Question: I'm creating a link on my button (<URL>.
'''
if (ie < 9) {
document.getElementById('buttonOverride').innerHTML =
'<a href="/cam.html" target="_blank" alt="camera feed page">' + document.getElementById('buttonOverride').innerHTML + '</a>';
}
'''
Where 'ie' is a previously defined variable that identifies the IE version from the user agent.
This works, and the IE developer tools inspector tells me that the link has been inserted, but the link isn't clickable for some reason. Any ideas?

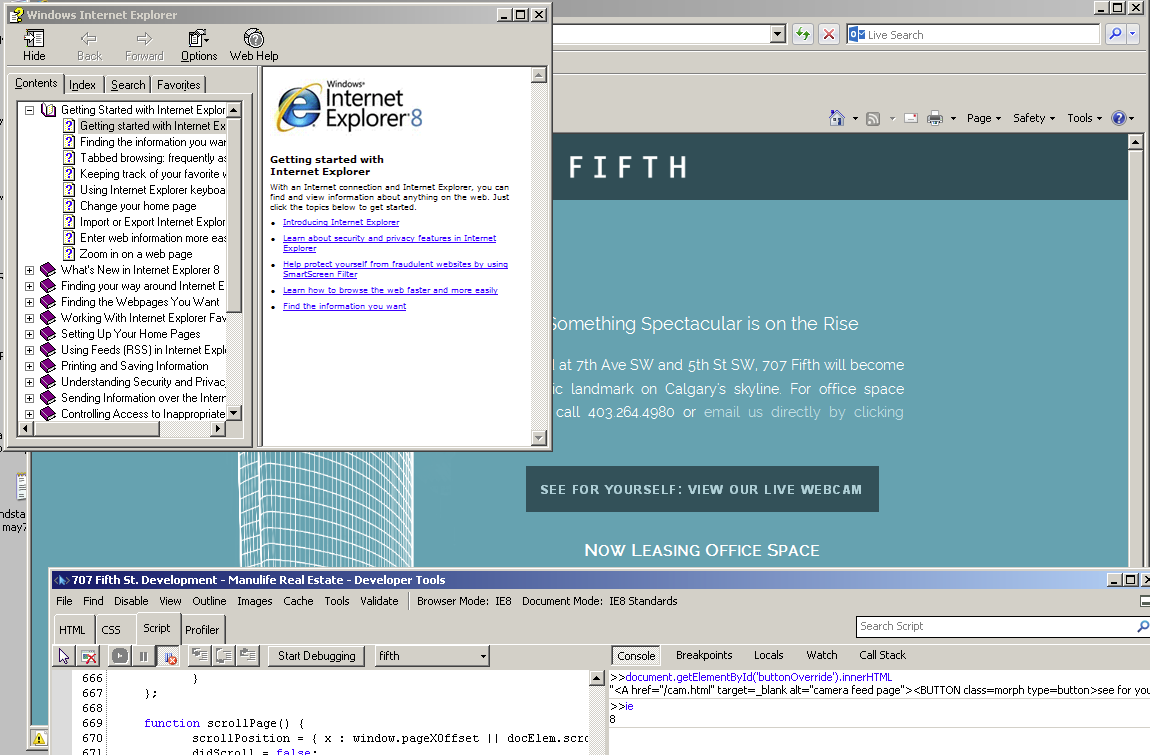
Answer: You could set the onclick attribute of your override, or even the button itself.
'''
if (ie < 9) {
var openCam = function () {
window.location.href = '/cam.html';
};
document.getElementById('buttonOverride').setAttribute('onclick', 'openCam()');
}
'''